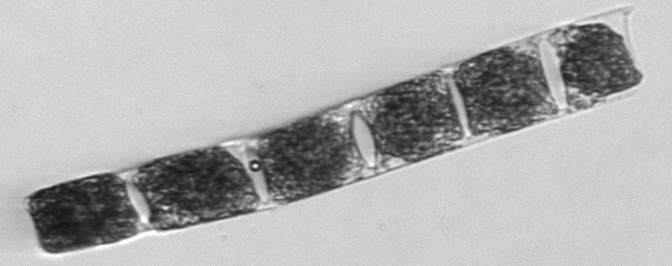
Label: Hemiaulus_membranaceus